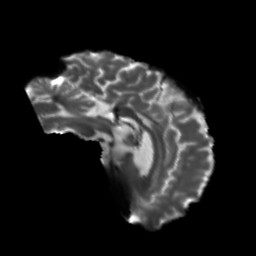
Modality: T2w
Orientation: sagittal
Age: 70
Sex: male
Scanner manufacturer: siemens
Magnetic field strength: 3 T
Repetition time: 5.25 s
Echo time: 0.08 s